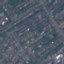
Label: Residential